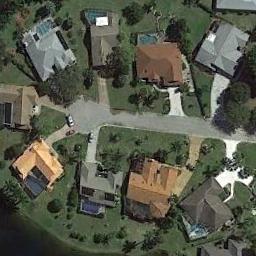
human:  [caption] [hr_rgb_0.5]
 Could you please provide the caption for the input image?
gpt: There are many roads and neatly arranged houses and trees and large lawns in densely populated areas .

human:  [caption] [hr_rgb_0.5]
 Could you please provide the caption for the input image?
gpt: A dense residential area has lots of medium residences arranged neatly in the lawn .

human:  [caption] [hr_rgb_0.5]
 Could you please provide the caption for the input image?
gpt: The dense residential is on the grass next to some trees .

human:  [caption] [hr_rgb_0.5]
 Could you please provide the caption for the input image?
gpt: The houses line up neatly .

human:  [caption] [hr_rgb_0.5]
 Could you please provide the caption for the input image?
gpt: There are some buildings with green lawns around on dense residential area .